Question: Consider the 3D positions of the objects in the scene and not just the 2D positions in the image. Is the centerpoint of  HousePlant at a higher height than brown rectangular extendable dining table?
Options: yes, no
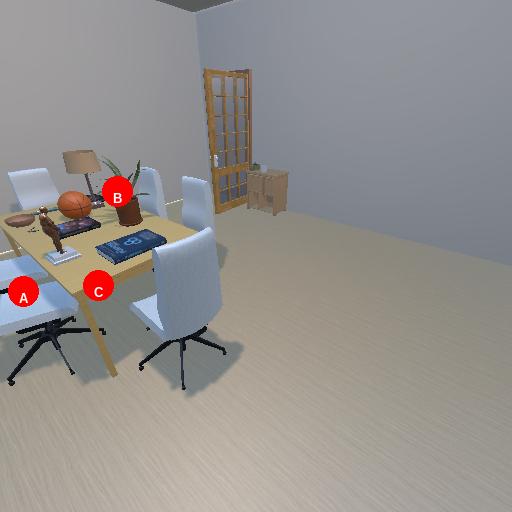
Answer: yes